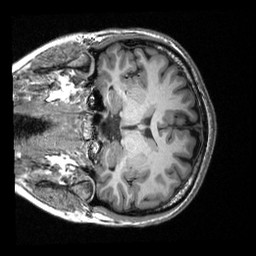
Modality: T1w
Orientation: coronal
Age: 19
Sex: female
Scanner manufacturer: siemens
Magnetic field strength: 3 T
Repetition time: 2.53 s
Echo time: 0.00309 s